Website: ulta-beauty
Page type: cart
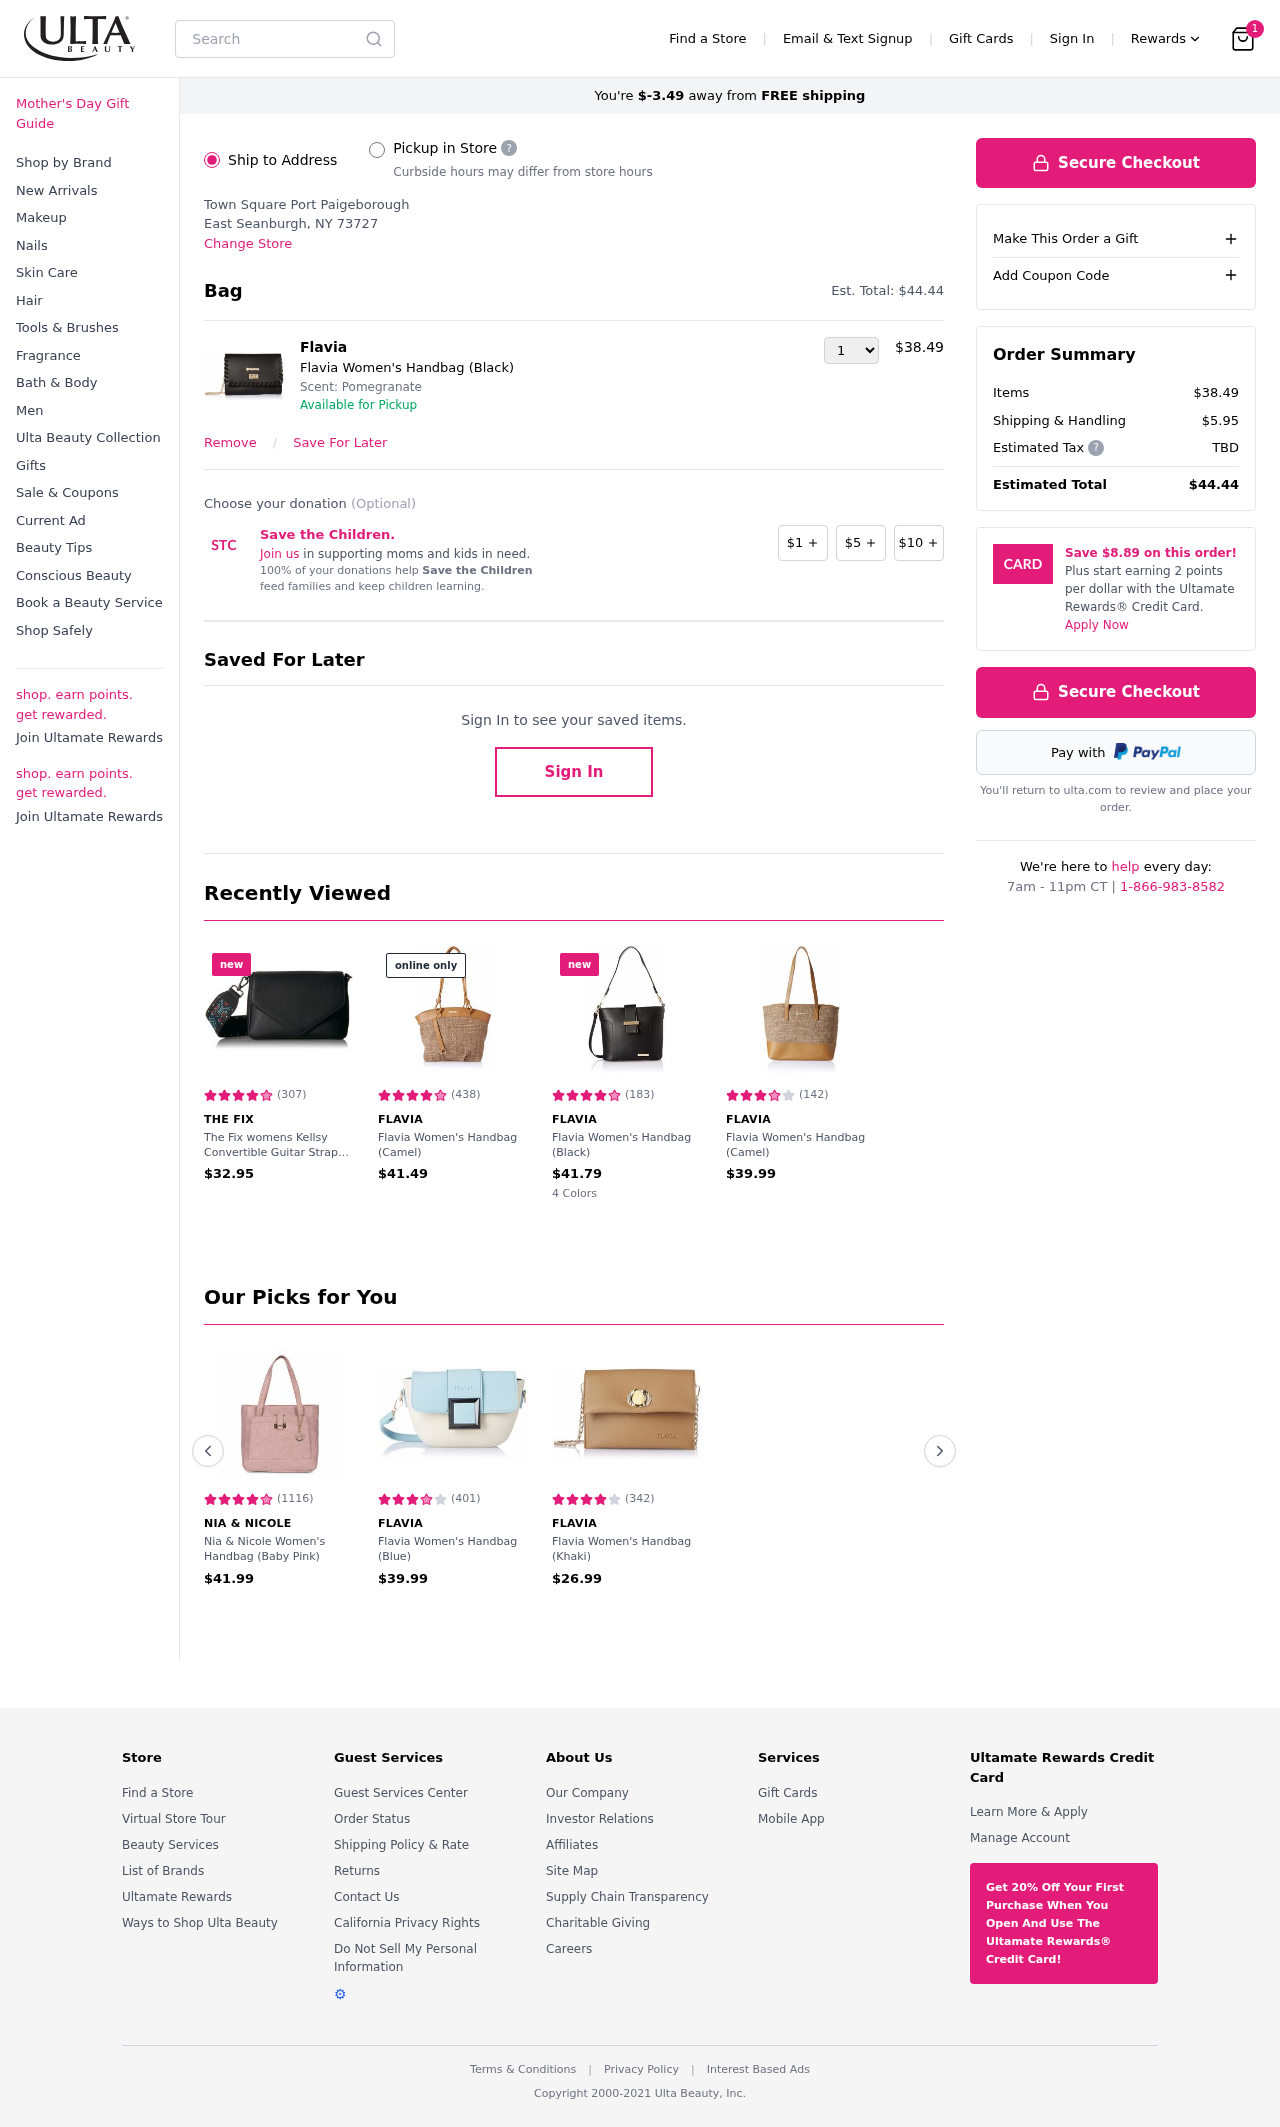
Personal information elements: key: PII_LOCATION1_CITY_STATE_ZIP
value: East Seanburgh, NY 73727
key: PII_LOCATION1_NAME
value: Town Square Port Paigeborough
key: PII_CITY
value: Port Paigeborough
Product elements: key: PRODUCT1_BRAND
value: Flavia
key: PRODUCT1_NAME
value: Flavia Women's Handbag (Black)
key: PRODUCT1_PRICE
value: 38.49
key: PRODUCT1_QUANTITY
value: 1
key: PRODUCT2_BRAND
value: The Fix
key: PRODUCT2_NAME
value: The Fix womens Kellsy Convertible Guitar Strap Crossbody Bag Cross Body Handbag
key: PRODUCT2_NUM_RATINGS
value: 307
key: PRODUCT2_PRICE
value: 32.95
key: PRODUCT2_RATING
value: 4.6
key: PRODUCT3_BRAND
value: Flavia
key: PRODUCT3_NAME
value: Flavia Women's Handbag (Camel)
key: PRODUCT3_NUM_RATINGS
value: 438
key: PRODUCT3_PRICE
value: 41.49
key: PRODUCT3_RATING
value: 4.7
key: PRODUCT4_BRAND
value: Flavia
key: PRODUCT4_NAME
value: Flavia Women's Handbag (Black)
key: PRODUCT4_NUM_RATINGS
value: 183
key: PRODUCT4_PRICE
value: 41.79
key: PRODUCT4_RATING
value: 4.5
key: PRODUCT5_BRAND
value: Flavia
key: PRODUCT5_NAME
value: Flavia Women's Handbag (Camel)
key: PRODUCT5_NUM_RATINGS
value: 142
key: PRODUCT5_PRICE
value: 39.99
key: PRODUCT5_RATING
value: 3.8
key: PRODUCT6_BRAND
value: Nia & Nicole
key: PRODUCT6_NAME
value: Nia & Nicole Women's Handbag (Baby Pink)
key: PRODUCT6_NUM_RATINGS
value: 1116
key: PRODUCT6_PRICE
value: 41.99
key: PRODUCT6_RATING
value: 4.5
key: PRODUCT7_BRAND
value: Flavia
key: PRODUCT7_NAME
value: Flavia Women's Handbag (Blue)
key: PRODUCT7_NUM_RATINGS
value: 401
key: PRODUCT7_PRICE
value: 39.99
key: PRODUCT7_RATING
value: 3.6
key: PRODUCT8_BRAND
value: Flavia
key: PRODUCT8_NAME
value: Flavia Women's Handbag (Khaki)
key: PRODUCT8_NUM_RATINGS
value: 342
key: PRODUCT8_PRICE
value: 26.99
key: PRODUCT8_RATING
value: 4.2
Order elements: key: ORDER_NUM_ITEMS
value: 1
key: ORDER_FREE_SHIPPING_REMAINING
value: $-3.49
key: ORDER_TOTAL
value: $44.44
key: ORDER_TOTAL
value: Est. Total: $44.44
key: ORDER_SUBTOTAL
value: $38.49
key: ORDER_SHIPPING_COST
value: $5.95
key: ORDER_TAX
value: TBD
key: ORDER_CARD_SAVINGS
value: $8.89
Search elements: key: HEADER_SEARCH
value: Search